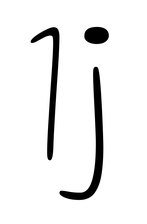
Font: Gluten_Thin